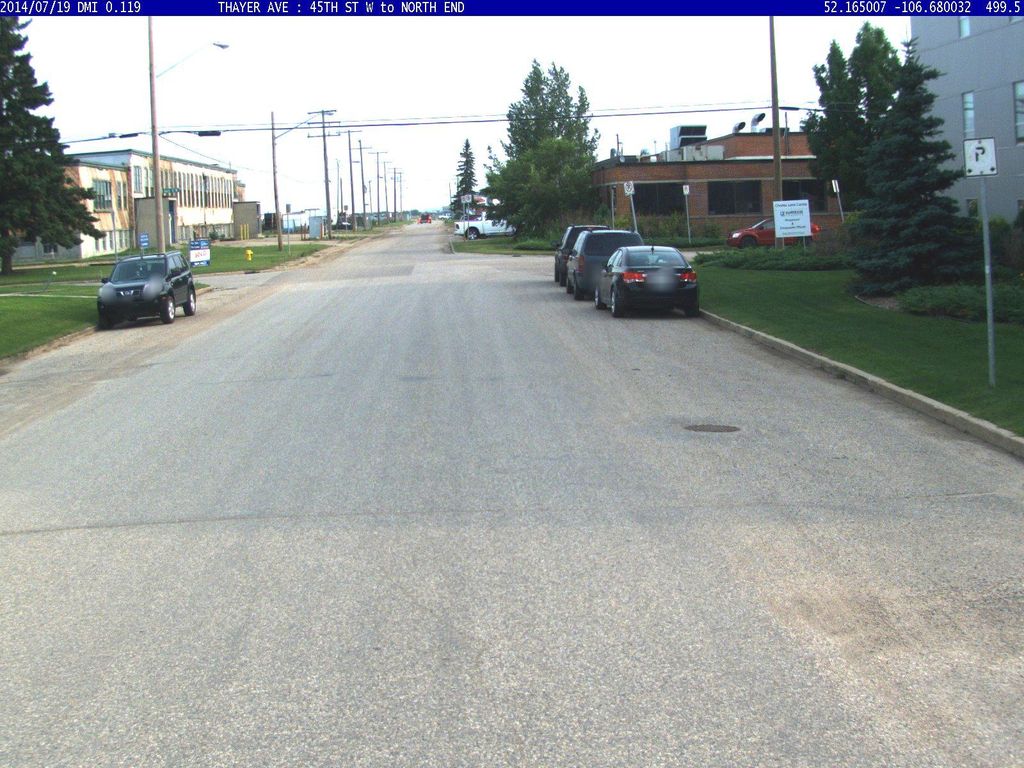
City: saskatoon